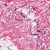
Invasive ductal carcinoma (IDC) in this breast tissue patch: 0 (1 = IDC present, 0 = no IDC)